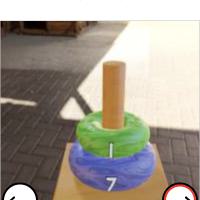
Task: sum
Answer: 8